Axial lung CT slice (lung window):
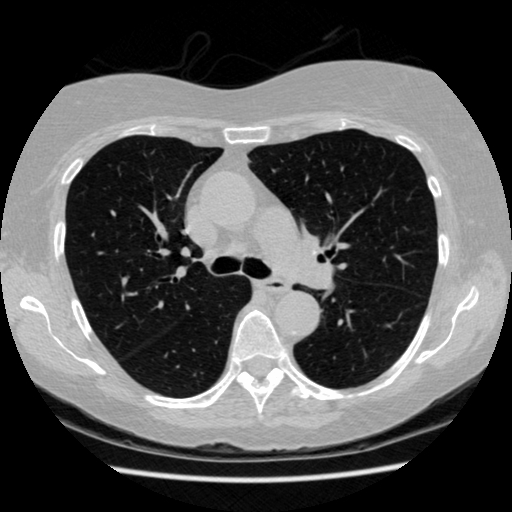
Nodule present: no